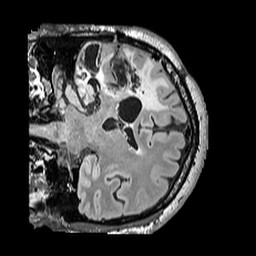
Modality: FLAIR
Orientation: coronal
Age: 46
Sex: male
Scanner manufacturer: siemens
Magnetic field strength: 3 T
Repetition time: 5 s
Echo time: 0.387 s